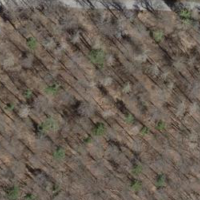
EUNIS habitat code: 41
Species observed at this site:
Cardamine heptaphylla